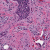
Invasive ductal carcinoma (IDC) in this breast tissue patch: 1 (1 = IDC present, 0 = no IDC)